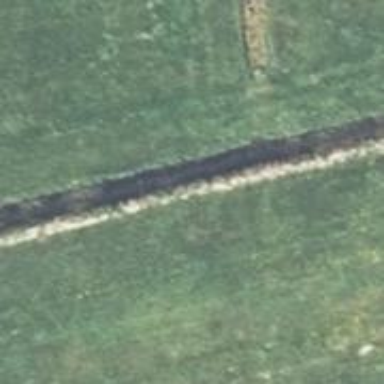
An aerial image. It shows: Culvert tunnel.